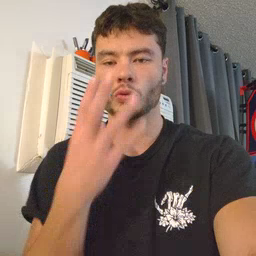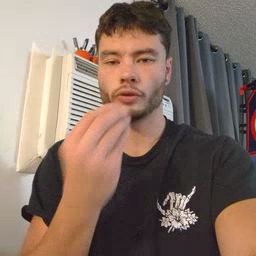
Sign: wolf